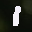
Label: 1